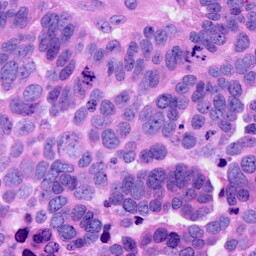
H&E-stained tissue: Ovarian